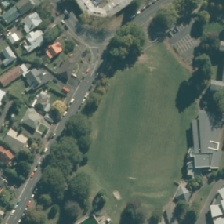
Land cover: urban_parkland